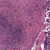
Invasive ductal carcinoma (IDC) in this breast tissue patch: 0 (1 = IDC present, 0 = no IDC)